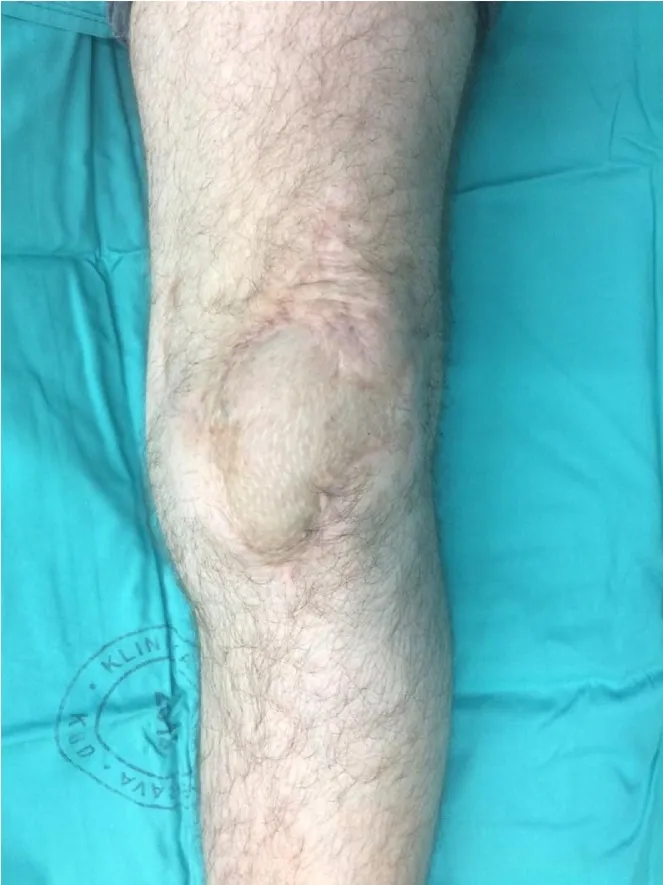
Twelve months after the surgery.
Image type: medical_photograph (skin_photograph)